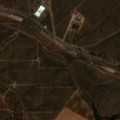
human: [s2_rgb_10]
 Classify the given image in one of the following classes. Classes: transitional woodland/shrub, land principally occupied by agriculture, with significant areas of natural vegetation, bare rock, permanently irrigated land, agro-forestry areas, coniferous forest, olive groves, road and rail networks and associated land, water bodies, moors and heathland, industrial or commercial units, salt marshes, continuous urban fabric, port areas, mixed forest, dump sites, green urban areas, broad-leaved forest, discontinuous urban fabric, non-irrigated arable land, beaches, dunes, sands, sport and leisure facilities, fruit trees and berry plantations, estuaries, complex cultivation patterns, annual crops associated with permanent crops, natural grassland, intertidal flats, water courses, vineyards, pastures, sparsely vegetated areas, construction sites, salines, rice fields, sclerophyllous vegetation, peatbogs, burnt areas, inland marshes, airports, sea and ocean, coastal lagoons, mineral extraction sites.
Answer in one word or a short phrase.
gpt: non-irrigated arable land, permanently irrigated land, olive groves, agro-forestry areas